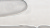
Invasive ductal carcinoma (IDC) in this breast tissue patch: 0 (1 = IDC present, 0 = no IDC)